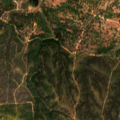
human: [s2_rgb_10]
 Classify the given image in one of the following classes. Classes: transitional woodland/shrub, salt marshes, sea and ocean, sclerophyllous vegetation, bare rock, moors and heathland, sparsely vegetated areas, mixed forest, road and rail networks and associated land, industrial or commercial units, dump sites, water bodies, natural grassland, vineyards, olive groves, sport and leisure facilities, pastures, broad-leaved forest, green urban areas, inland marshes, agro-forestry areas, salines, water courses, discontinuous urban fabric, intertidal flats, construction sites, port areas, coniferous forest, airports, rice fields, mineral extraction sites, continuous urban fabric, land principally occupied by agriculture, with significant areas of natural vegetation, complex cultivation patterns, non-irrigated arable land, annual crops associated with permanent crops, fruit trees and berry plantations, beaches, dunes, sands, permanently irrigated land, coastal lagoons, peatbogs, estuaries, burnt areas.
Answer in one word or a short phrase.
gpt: continuous urban fabric